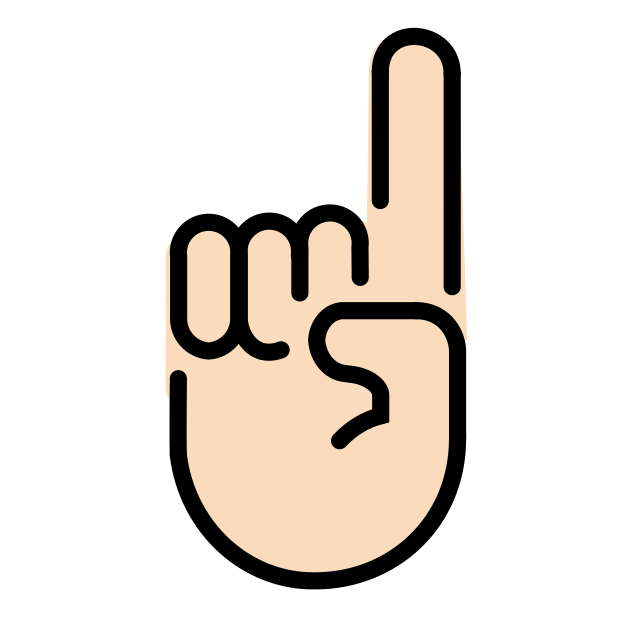
index pointing up: light skin tone